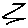
Label: zigzag